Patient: sex F, age 46
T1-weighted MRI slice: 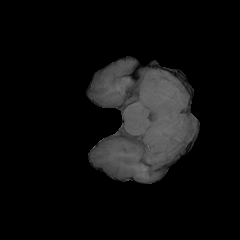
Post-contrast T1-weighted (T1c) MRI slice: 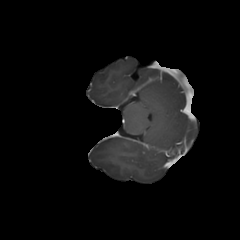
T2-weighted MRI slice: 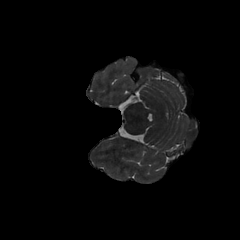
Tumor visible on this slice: no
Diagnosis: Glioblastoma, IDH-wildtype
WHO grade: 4